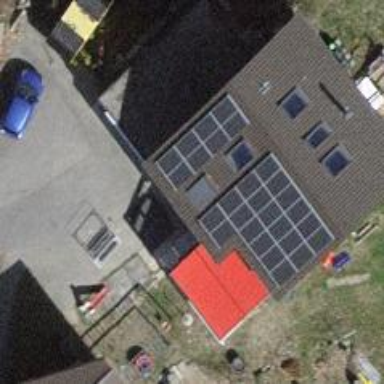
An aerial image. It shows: Solar photovoltaic panel generator.